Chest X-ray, PA view. Patient: 59 years old, sex M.
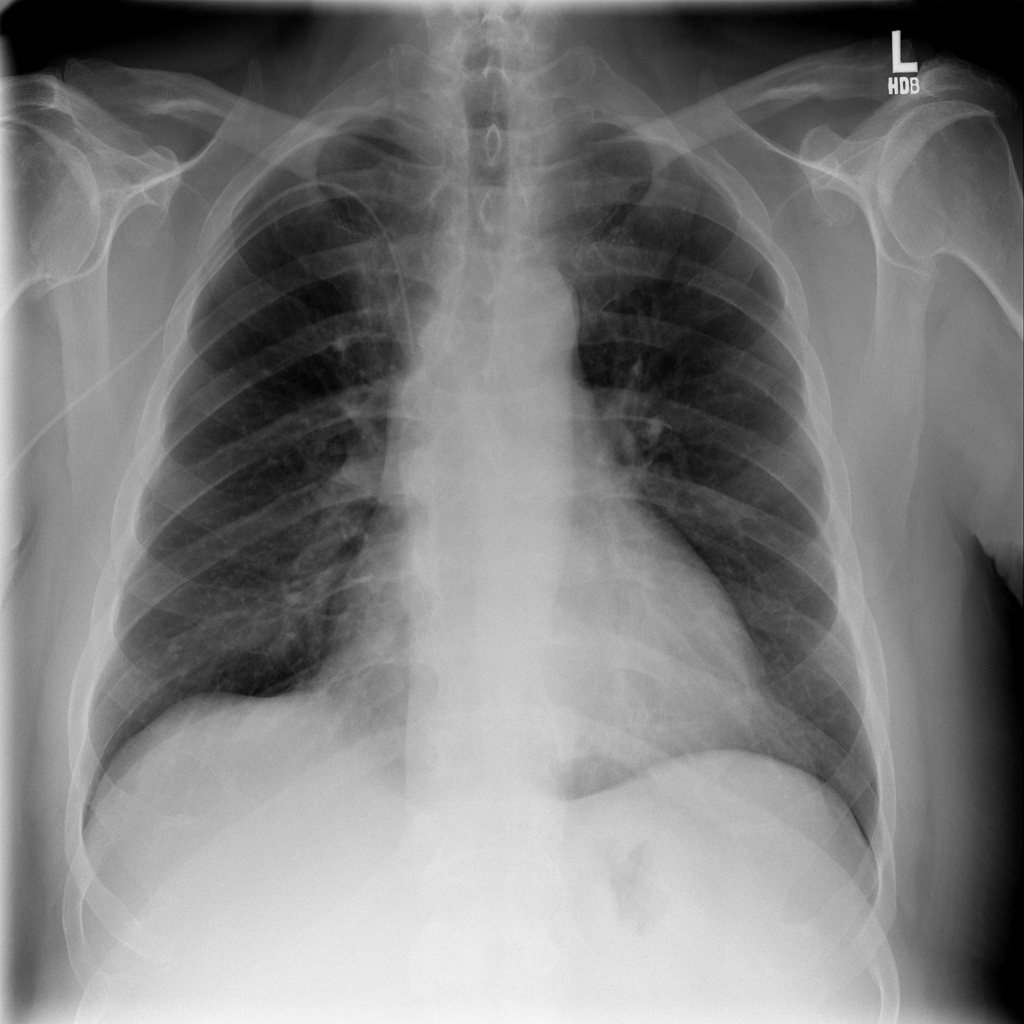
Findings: No Finding